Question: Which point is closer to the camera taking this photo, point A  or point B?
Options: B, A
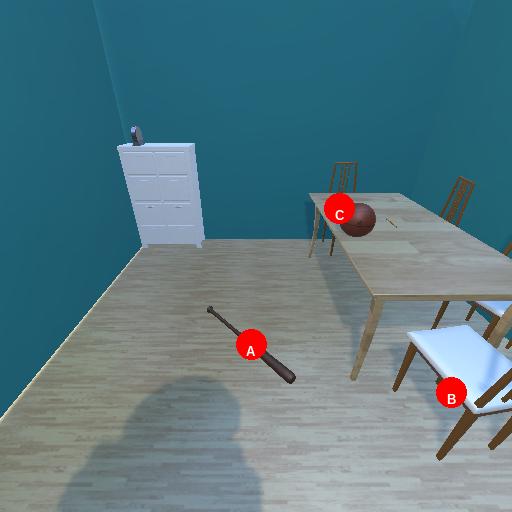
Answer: B